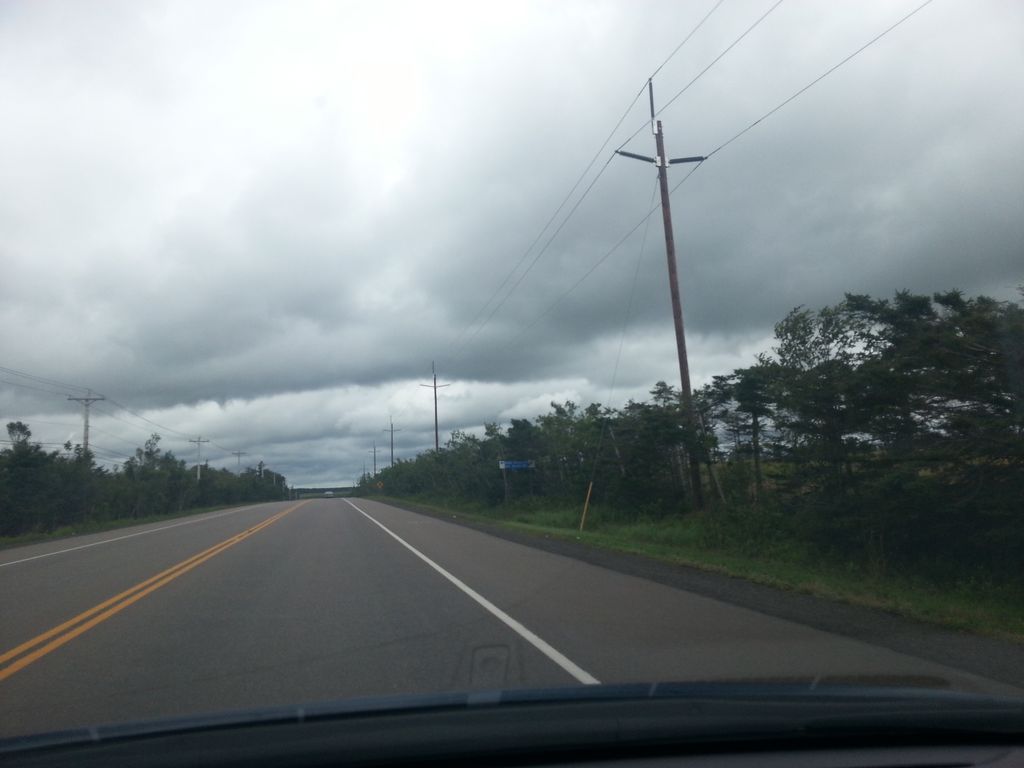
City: charlottetown